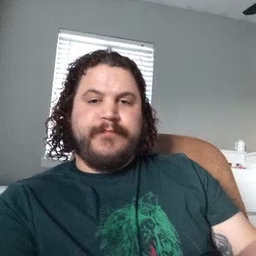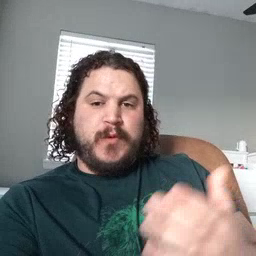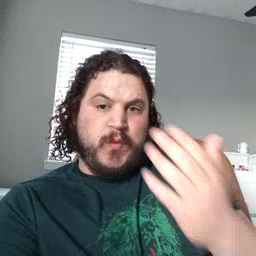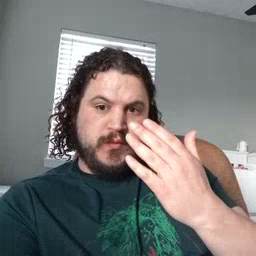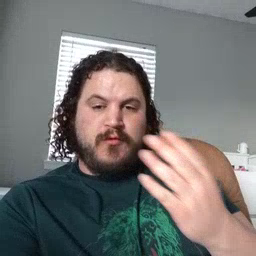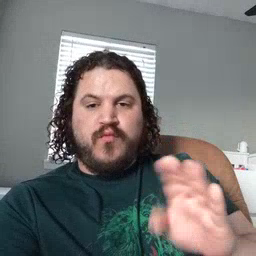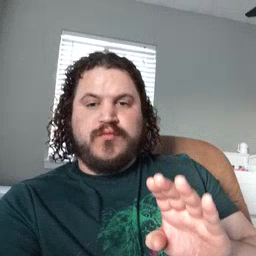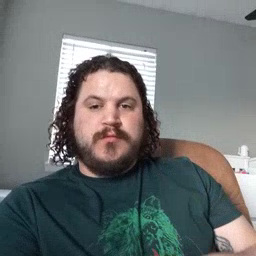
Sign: close